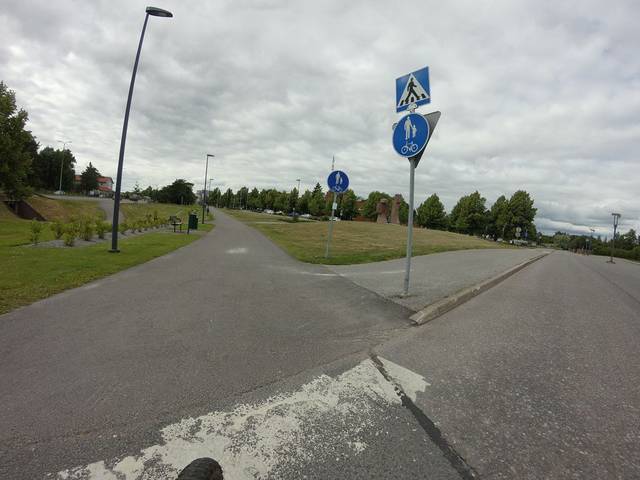
Region: Finland
Coordinates: 60.484, 22.175